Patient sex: M
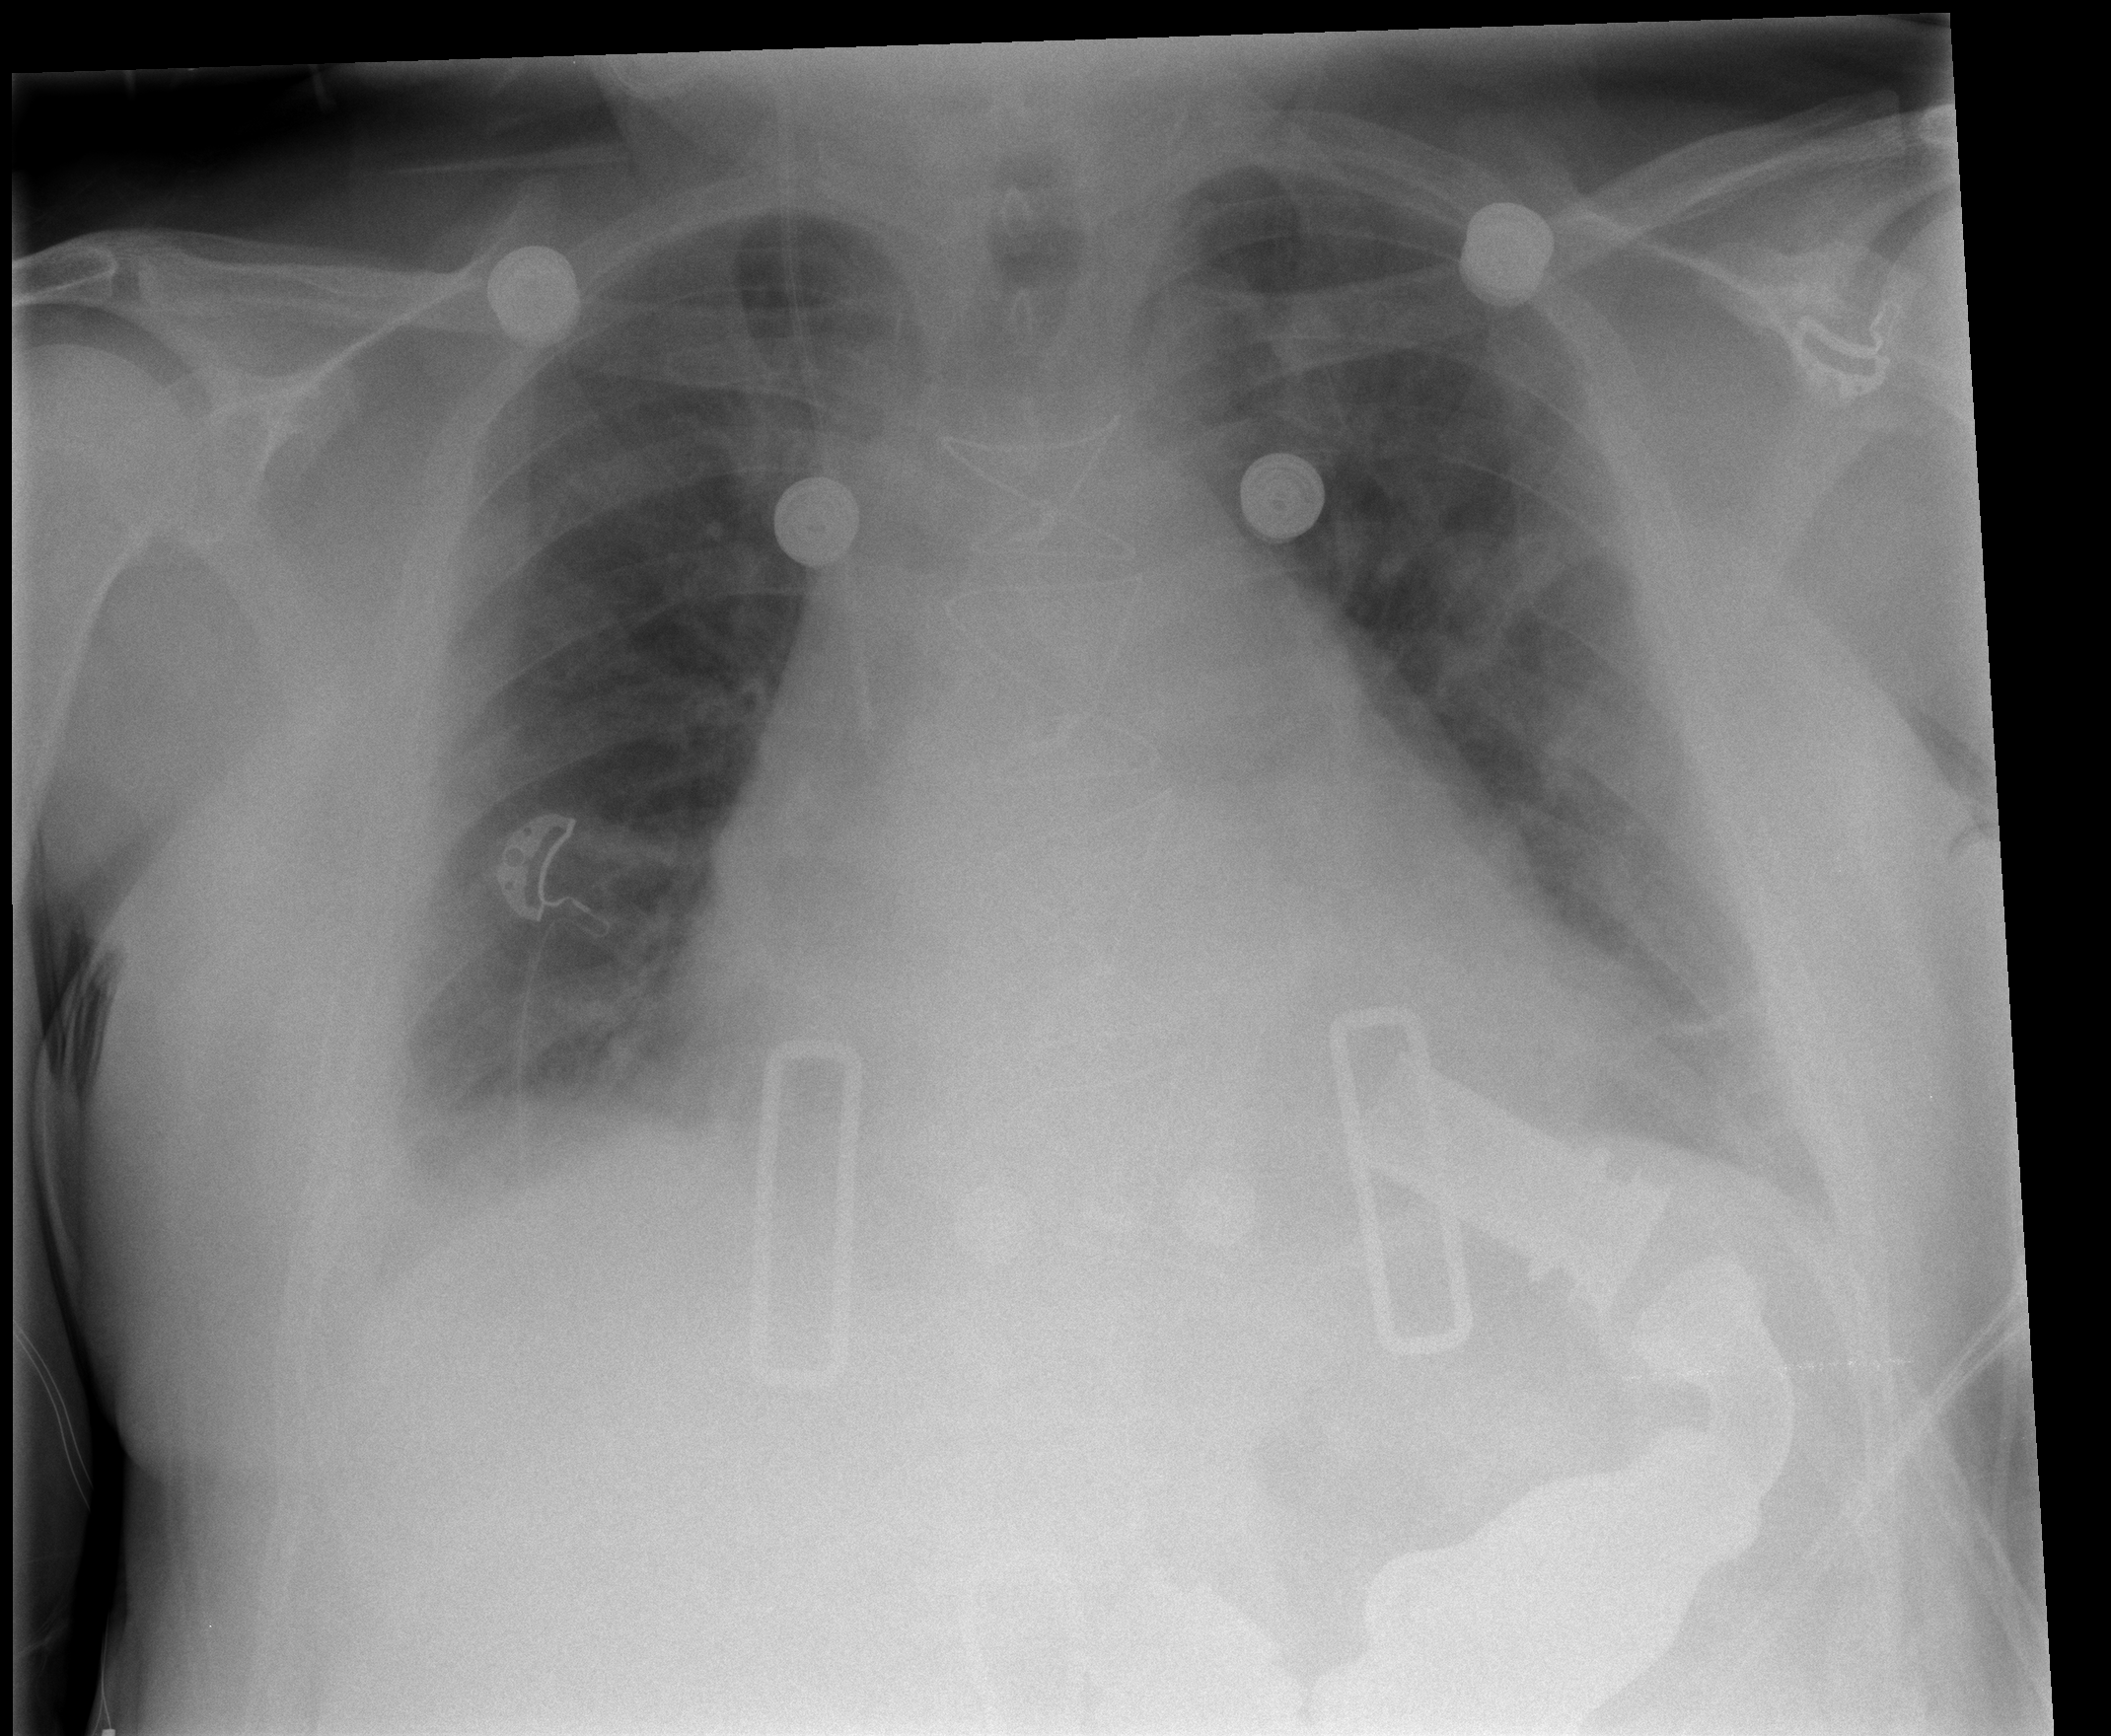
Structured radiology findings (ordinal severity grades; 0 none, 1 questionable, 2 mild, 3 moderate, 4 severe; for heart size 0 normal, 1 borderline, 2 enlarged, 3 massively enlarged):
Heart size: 2
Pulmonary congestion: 0
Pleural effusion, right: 2
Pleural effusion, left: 2
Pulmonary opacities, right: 0
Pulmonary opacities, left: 0
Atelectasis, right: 2
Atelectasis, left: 2